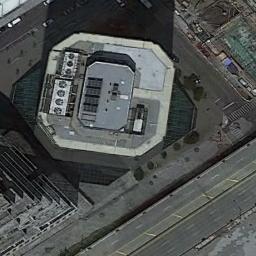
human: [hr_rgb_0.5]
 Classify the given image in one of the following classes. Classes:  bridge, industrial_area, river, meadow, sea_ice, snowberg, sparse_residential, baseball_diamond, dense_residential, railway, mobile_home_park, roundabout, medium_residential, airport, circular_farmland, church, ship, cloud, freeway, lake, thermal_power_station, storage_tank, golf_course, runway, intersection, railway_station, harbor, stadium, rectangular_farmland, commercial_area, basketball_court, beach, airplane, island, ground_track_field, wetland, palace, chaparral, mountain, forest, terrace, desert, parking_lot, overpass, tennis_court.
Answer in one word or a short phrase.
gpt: commercial_area